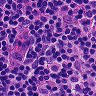
Metastatic tissue present: no